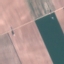
Land use / land cover class: AnnualCrop